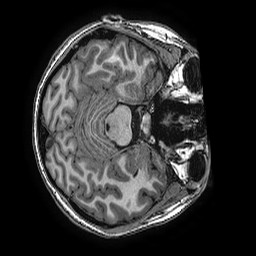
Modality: T1w
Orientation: axial
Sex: female
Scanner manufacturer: ge
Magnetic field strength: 3 T
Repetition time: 0.0077 s
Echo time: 0.003436 s